Question: I'm currently coding a web application using ASP.NET. So far my use of ASP.NET and the application has been going great, however there is one feature I would love to have, but I cannot for the life of me figure out how to do it.
I want to use some sort of list/form view, which will show both data records and empty blank templates. For example, I want to use this as an "event booking" system, where the user would click an open slot and this would then be registered to our database. This open slot is the empty template I would like.
I've done a quick paint picture to illustrate what I mean:

I assume that I'm in the right direction using a ListView, but I would like some feedback/help on a better method to achieve this.
This is my listview code (it is somewhat basic, barebones almost):
'''
<asp:ListView ID="LV_AvailableUpdateSlots" runat="server" ItemPlaceholderID="itemPlaceholder">
<LayoutTemplate>
<asp:PlaceHolder ID="itemPlaceHolder" runat="server"></asp:PlaceHolder>
</LayoutTemplate>
<EmptyDataTemplate>No data for this date.</EmptyDataTemplate>
<ItemTemplate>
<asp:Panel ID="Pnl_AvailableSlot" runat="server" CssClass="UpdateDiarySlotPanel">
<div class="FloatLeftInline">
<asp:Label ID="Lbl_ClientName" runat="server" Text="Name: "></asp:Label>
<asp:Label ID="Lbl_ClientNameEval" runat="server" Text='<%# Eval("RefID") %>'></asp:Label>
</div>
<asp:Label ID="Lbl_ClientProductEval" runat="server" Text='<%# Eval("ClientMainProductID") %>'></asp:Label>
<div class="FloatRightInline">
<asp:Label ID="Lbl_Version" runat="server" Text="Version: "></asp:Label>
<asp:Label ID="Lbl_VersionEval" runat="server" Text= '<%# Eval("Version") %>'></asp:Label>
</div>
</asp:Panel>
</ItemTemplate>
<InsertItemTemplate>
Insert here.
</InsertItemTemplate>
<EmptyItemTemplate>No data found.</EmptyItemTemplate>
</asp:ListView>
'''
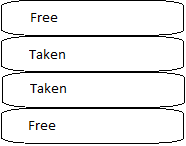
Answer: A sounds good, but I does not hurt to take a look at
<URL>
If you have the time do a simple test implementing using a ListView and a Repeater to compare the benefits and see which one fits better your needs and appearance